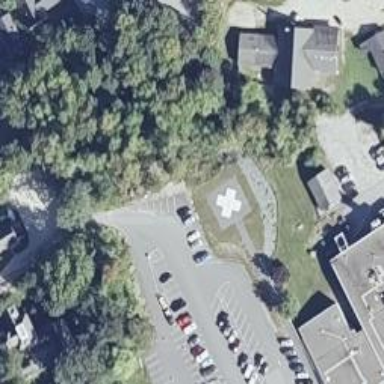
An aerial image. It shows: Healthcare facility.